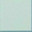
Piece: xx